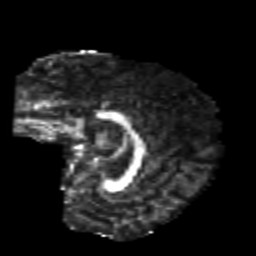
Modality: FA
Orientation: sagittal
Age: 22
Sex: female
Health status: healthy
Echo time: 0.074 s